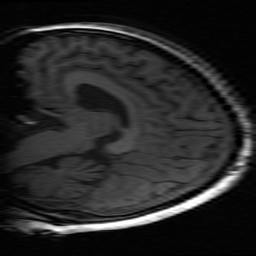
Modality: inplaneT1
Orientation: sagittal